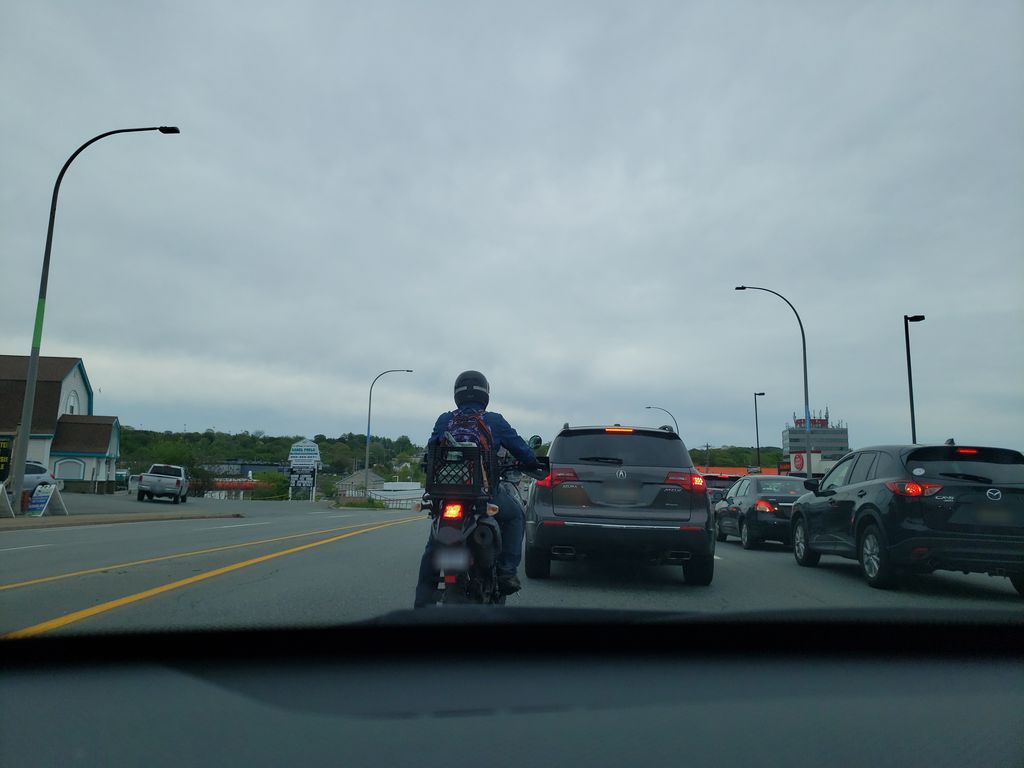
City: halifax